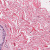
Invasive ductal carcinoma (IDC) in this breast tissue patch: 0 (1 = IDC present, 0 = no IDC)